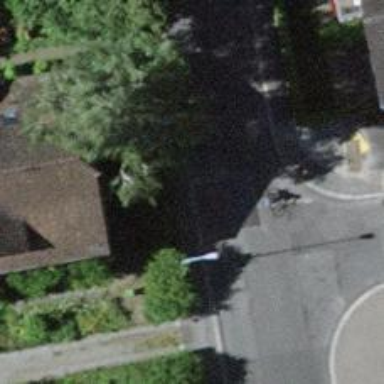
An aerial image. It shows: Kerb serving as barrier.